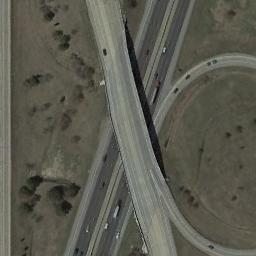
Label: overpass